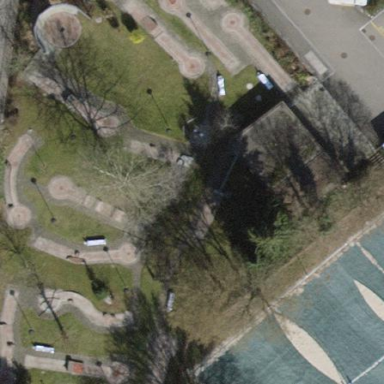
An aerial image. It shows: Miniature golf leisure land.